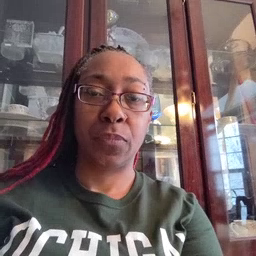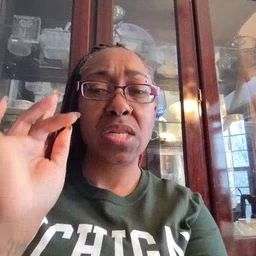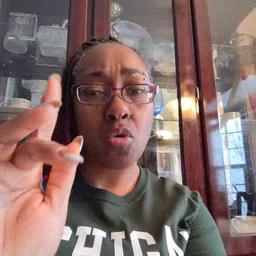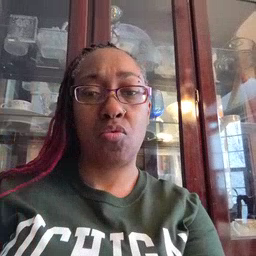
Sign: touch